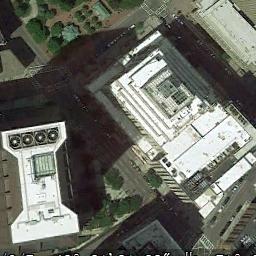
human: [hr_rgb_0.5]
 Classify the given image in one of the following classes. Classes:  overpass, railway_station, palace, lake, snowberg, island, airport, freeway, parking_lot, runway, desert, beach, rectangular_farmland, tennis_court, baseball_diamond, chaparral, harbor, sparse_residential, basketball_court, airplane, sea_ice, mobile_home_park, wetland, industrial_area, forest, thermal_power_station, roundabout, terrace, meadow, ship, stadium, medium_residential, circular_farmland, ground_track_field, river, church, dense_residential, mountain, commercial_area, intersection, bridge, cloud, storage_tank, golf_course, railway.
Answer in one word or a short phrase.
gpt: commercial_area